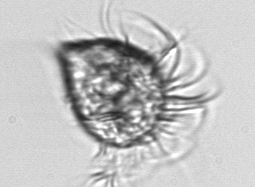
Label: Strombidium_morphotype1